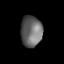
Tissue: prostate
Cell type: Fibroblasts
Senescence score: 0.835
Nuclear area (px): 651
Mean DAPI intensity: 103.115